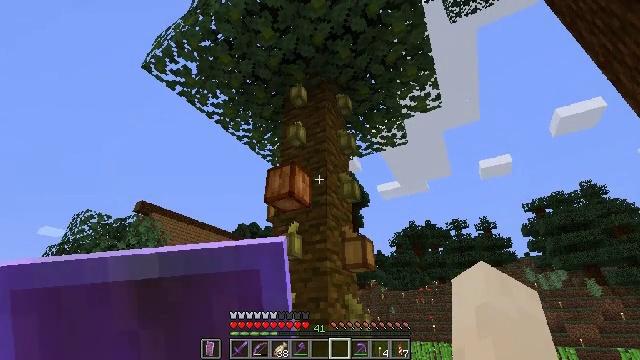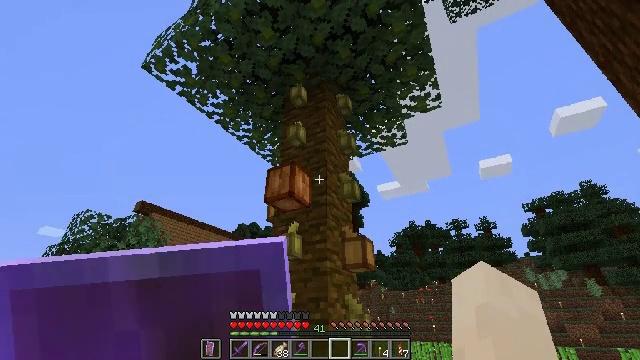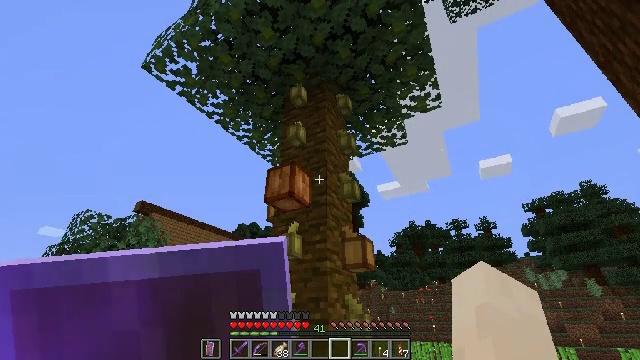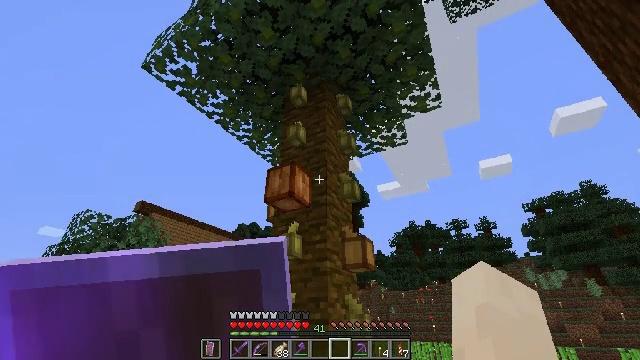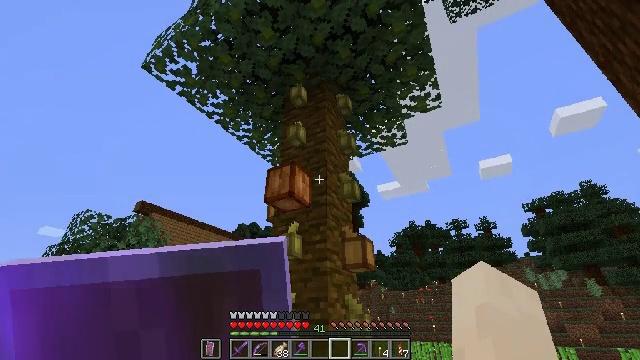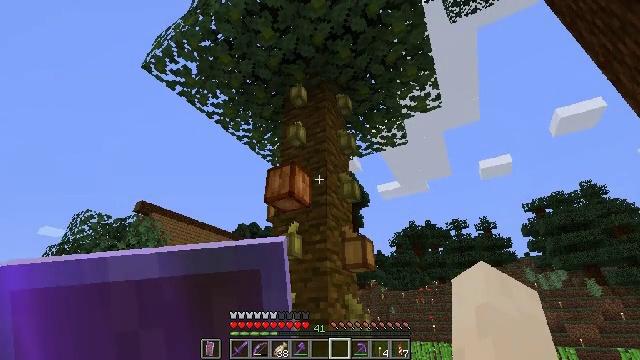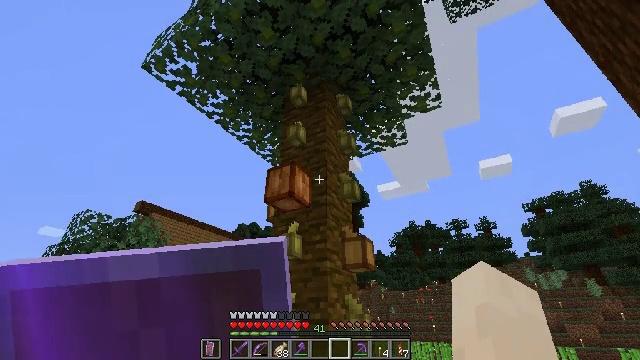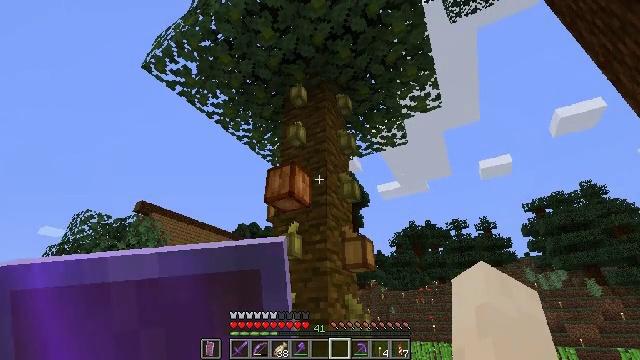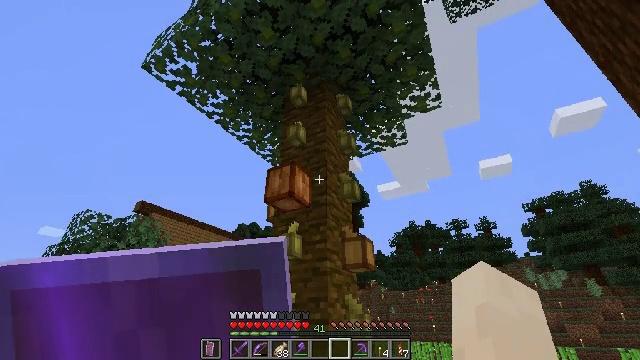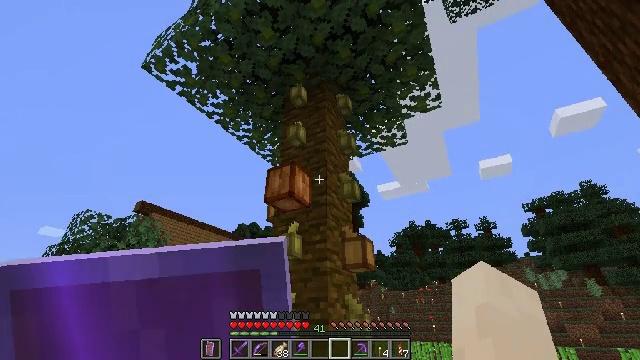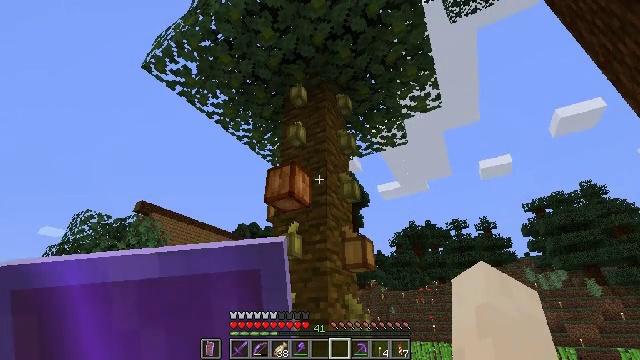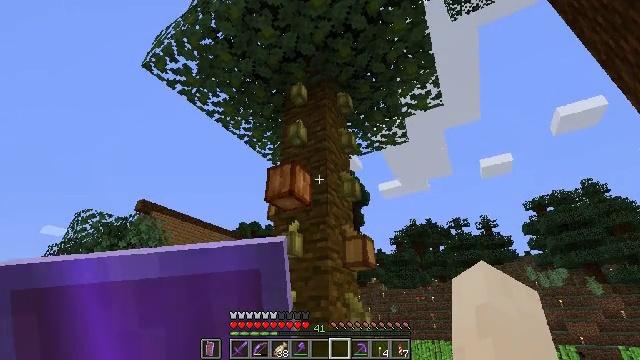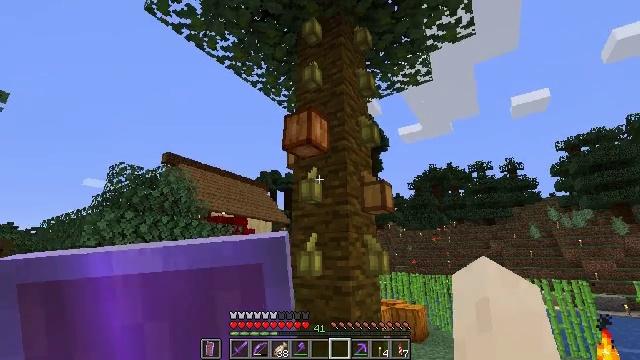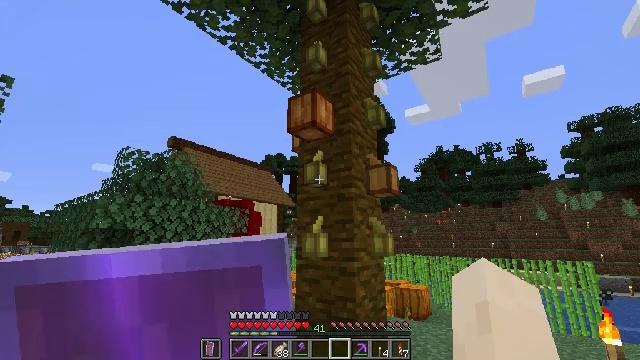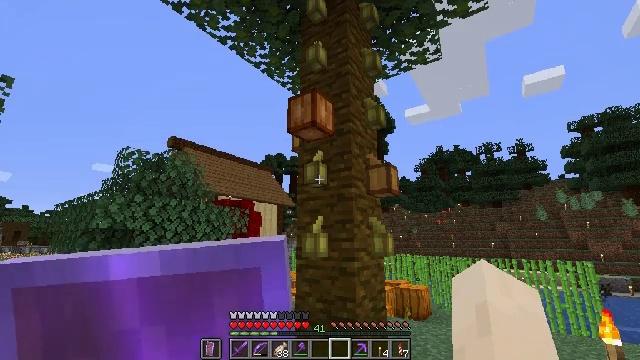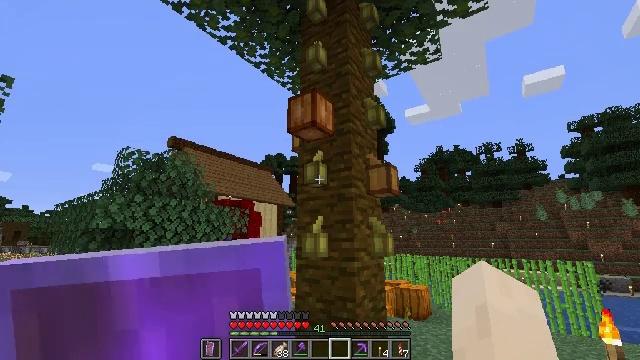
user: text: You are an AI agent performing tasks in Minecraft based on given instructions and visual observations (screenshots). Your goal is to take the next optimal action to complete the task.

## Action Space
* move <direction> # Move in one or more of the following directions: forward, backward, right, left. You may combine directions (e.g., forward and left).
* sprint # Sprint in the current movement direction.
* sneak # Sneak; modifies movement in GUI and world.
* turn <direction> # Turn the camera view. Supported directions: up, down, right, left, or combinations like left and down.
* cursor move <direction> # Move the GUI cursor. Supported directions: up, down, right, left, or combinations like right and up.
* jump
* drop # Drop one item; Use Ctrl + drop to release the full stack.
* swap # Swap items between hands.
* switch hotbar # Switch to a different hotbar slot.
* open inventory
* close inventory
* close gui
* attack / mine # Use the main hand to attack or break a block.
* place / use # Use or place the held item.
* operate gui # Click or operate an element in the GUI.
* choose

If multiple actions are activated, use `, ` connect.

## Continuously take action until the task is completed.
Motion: motion action
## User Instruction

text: Mine the cocoa pods for beans.
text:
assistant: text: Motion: no_op
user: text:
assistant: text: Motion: no_op
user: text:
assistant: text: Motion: no_op
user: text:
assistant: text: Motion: no_op
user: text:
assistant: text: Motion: no_op
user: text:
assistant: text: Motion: no_op
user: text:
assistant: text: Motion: no_op
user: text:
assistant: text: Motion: no_op
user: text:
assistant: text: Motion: no_op
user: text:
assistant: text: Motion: no_op
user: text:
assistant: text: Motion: no_op
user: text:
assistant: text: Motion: turn left and down
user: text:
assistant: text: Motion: turn left and down
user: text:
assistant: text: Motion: no_op
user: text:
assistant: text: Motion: no_op
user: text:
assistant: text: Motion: no_op
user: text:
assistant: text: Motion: no_op
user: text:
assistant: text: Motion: no_op
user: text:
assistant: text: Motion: no_op
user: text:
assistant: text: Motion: no_op
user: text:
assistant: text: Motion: no_op
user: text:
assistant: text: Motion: no_op
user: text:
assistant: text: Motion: no_op
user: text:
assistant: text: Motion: no_op
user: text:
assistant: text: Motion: no_op
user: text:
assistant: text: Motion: no_op
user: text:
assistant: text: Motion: no_op
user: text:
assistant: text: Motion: no_op
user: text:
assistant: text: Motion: no_op
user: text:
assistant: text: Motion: no_op